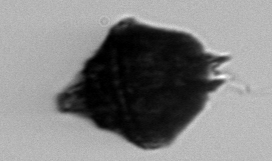
Label: Gonyaulax